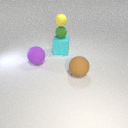
large purple rubber sphere behind large brown rubber sphere